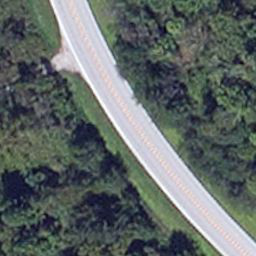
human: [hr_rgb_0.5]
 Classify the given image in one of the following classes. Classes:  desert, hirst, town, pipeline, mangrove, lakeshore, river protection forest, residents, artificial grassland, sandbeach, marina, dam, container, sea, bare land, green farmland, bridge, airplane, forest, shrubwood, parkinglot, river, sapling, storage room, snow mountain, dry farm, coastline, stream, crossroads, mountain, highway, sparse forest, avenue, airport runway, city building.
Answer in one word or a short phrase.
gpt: avenue